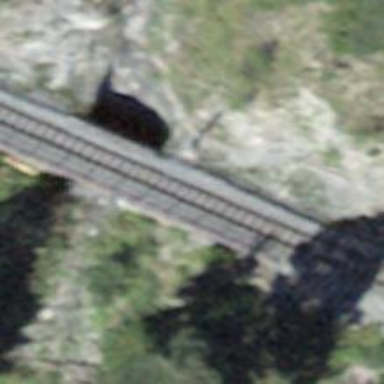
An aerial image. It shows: Narrow-gauge railway track with 1 electrified contact line.